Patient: sex M, age 63
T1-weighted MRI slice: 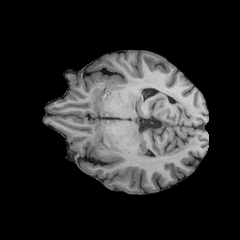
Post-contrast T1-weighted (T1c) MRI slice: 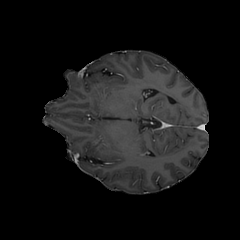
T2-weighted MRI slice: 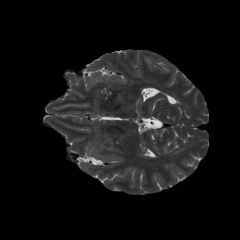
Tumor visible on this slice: no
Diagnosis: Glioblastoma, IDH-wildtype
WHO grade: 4